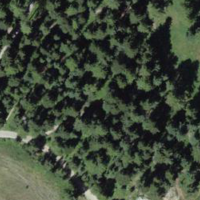
EUNIS habitat code: 43
Species observed at this site:
Erebia euryale
Campanula barbata
Boloria titania
Vaccinium vitis-idaea
Erebia aethiops
Scotopteryx chenopodiata
Brenthis ino